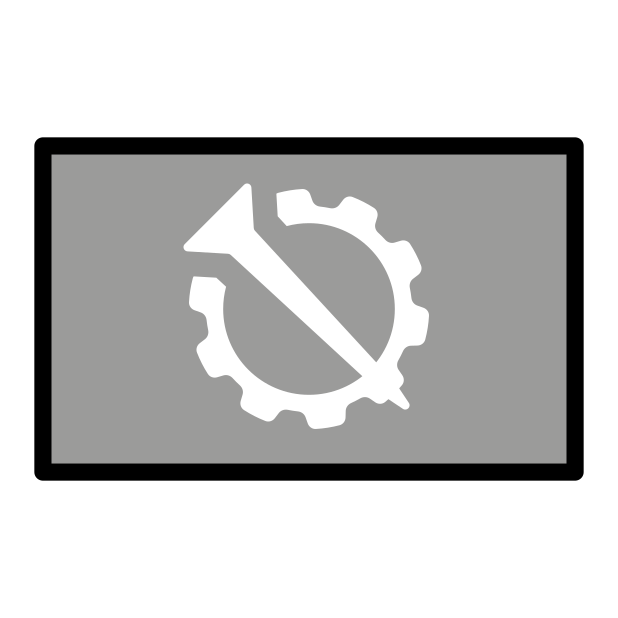
nail and gear flag